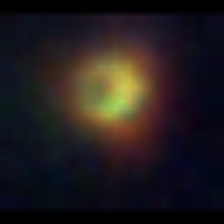
Taxon: NanoPlankton
Group: Other